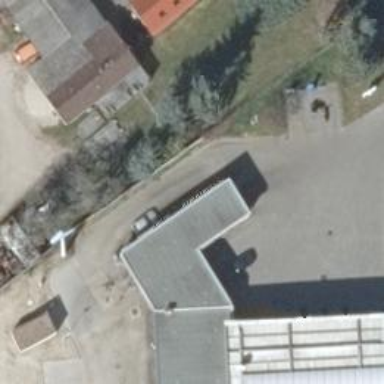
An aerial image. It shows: Car wash facility.